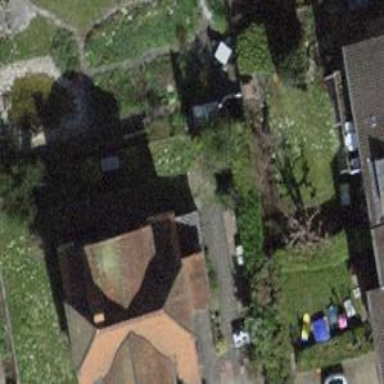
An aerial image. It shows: Detached building with tiled roof.